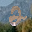
Label: 2